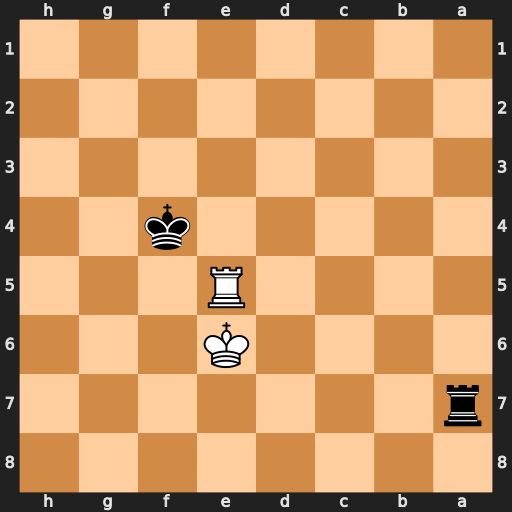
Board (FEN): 8/r7/4K3/4R3/5k2/8/8/8
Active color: b
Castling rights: -
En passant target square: -
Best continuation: Ra6+ Kd5 Ra5+